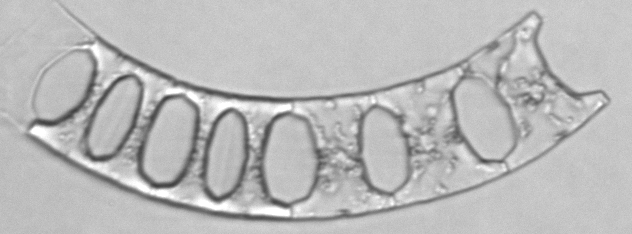
Label: Eucampia